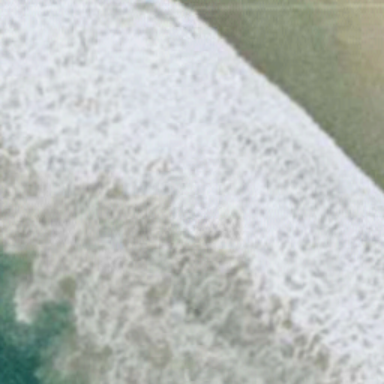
This is a beach with blue sea and sand .